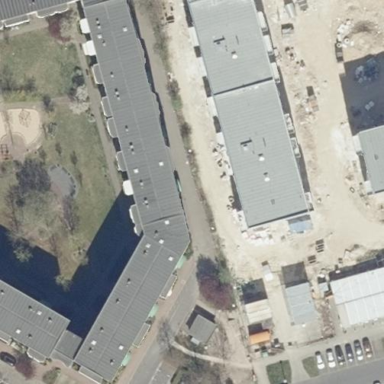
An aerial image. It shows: Flat-roofed apartment building.